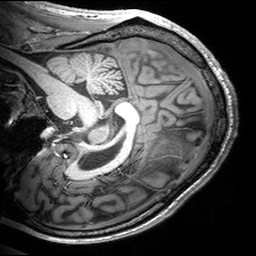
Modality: T1w
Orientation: sagittal
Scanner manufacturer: siemens
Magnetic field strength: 3 T
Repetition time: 2.53 s
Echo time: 0.00299 s